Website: lowes
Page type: delivery-shipping
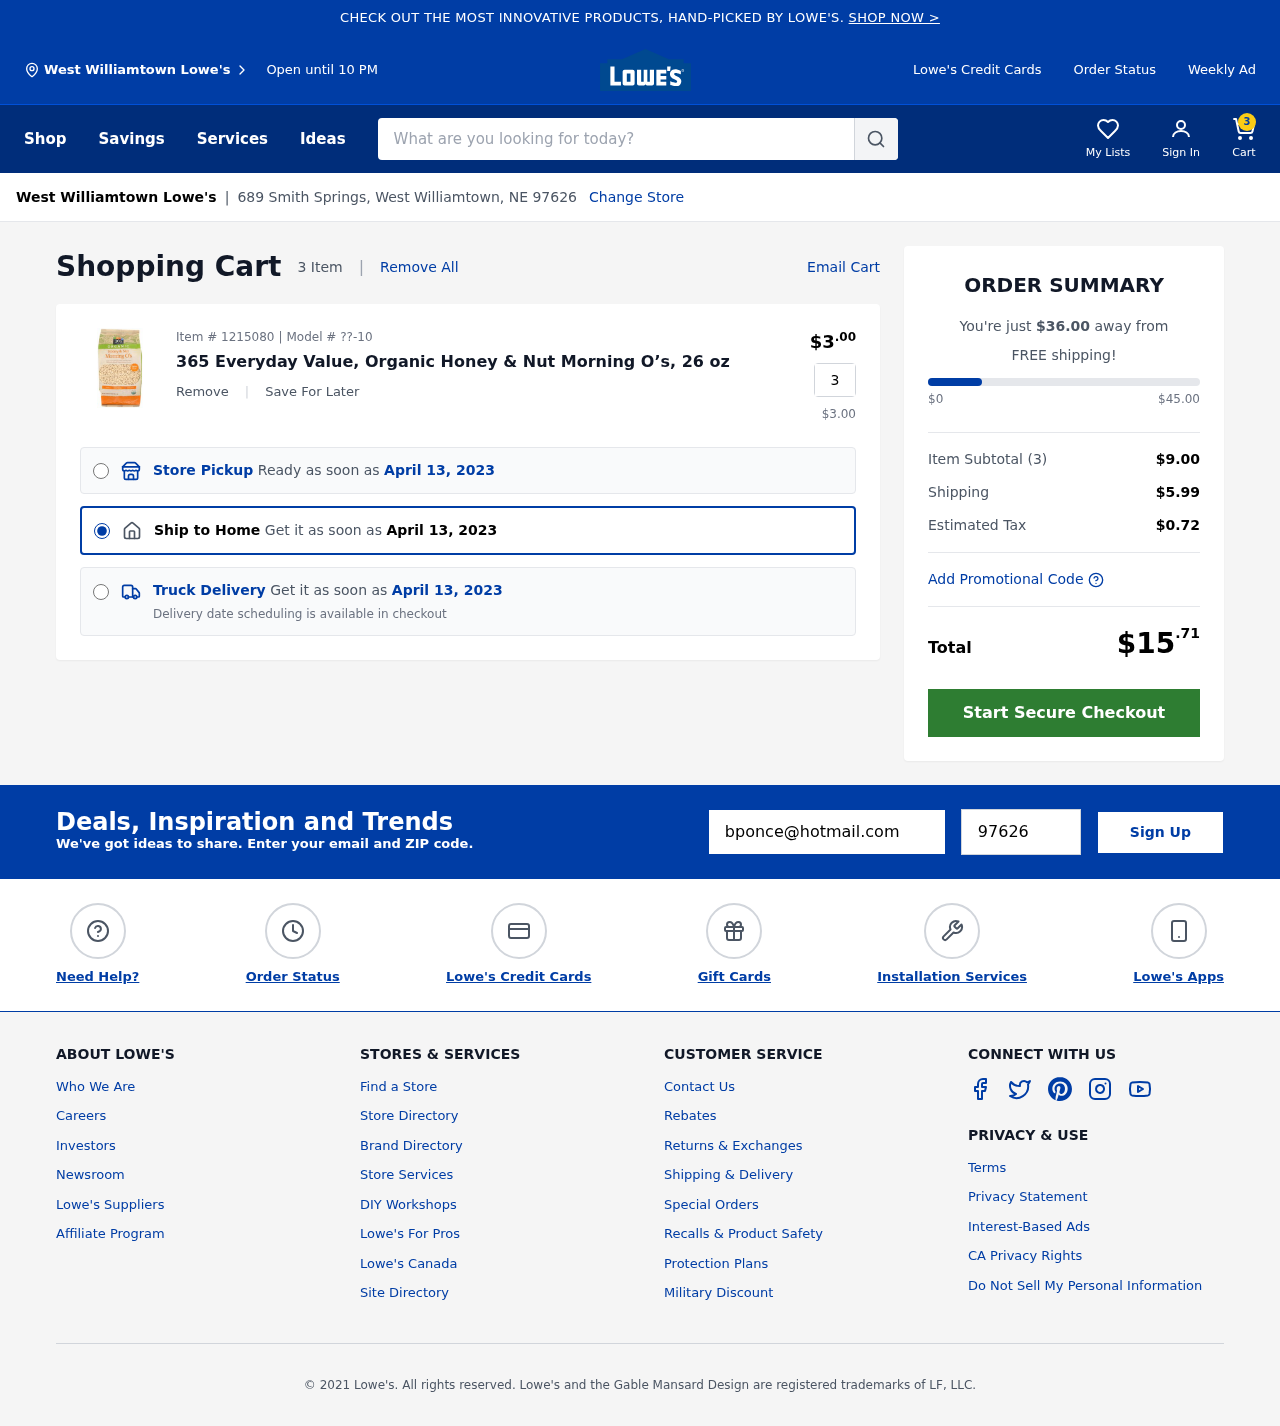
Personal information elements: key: PII_CITY
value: West Williamtown
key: PII_EMAIL
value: bponce@hotmail.com
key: PII_POSTCODE
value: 97626
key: PII_STREET
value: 689 Smith Springs
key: PII_CITY2
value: West Williamtown
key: PII_CITY_STATE_ZIP
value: West Williamtown, NE 97626
Product elements: key: PRODUCT1_NAME
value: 365 Everyday Value, Organic Honey & Nut Morning O’s, 26 oz
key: PRODUCT1_PRICE
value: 3
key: PRODUCT1_QUANTITY
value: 3
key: PRODUCT1_MODEL
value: ??-10
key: PRODUCT1_PRICE2
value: $3.00
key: PRODUCT1_ITEM_NUMBER
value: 1215080
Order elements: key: ORDER_NUM_ITEMS
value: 3
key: ORDER_DELIVERY_DATE
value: April 13, 2023
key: ORDER_DELIVERY_DATE2
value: April 13, 2023
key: ORDER_DELIVERY_DATE3
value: April 13, 2023
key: AMOUNT_TO_FREE_SHIPPING
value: $36.00
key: ORDER_SUBTOTAL
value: $9.00
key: ORDER_SHIPPING_COST
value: $5.99
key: ORDER_TAX
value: $0.72
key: ORDER_TOTAL
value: $15.71
Search elements: key: HEADER_SEARCH
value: What are you looking for today?